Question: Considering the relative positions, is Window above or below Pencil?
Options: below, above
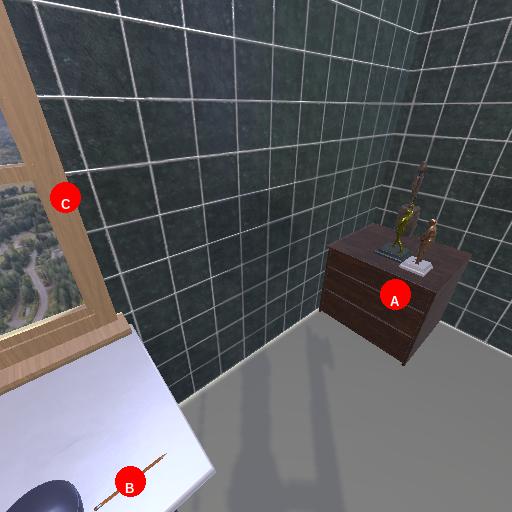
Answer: below